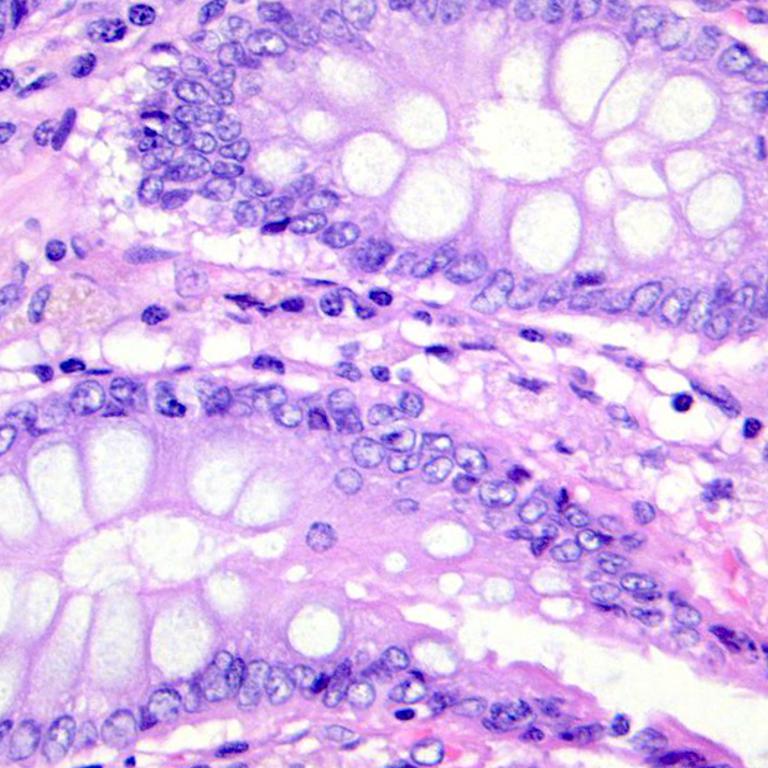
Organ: colon
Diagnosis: benign